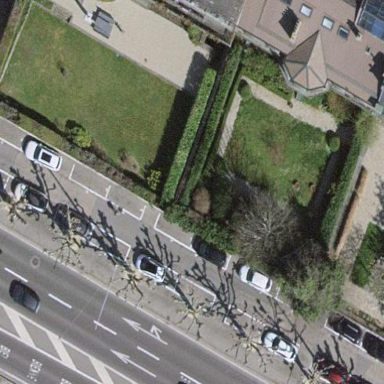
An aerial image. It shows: Street side parking area.